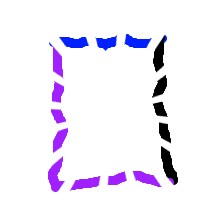
Shape: rectangle